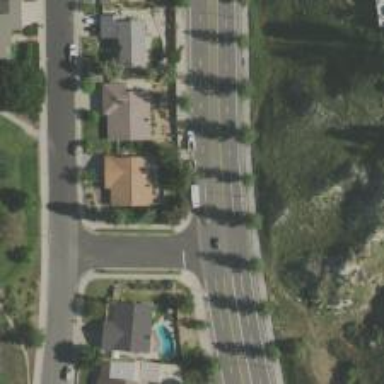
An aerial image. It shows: Road with stop sign.